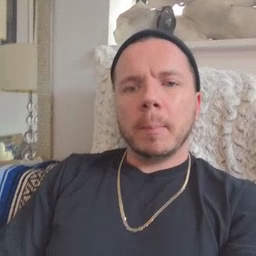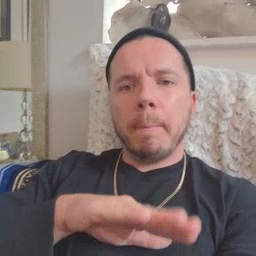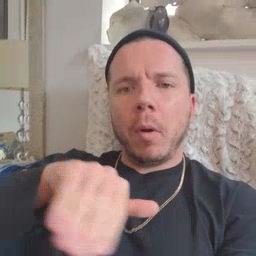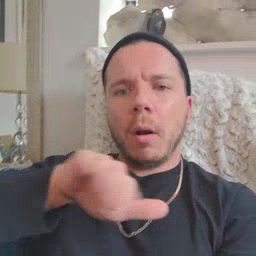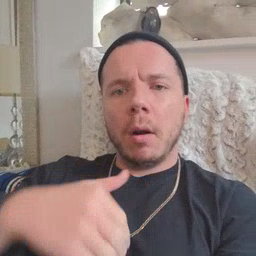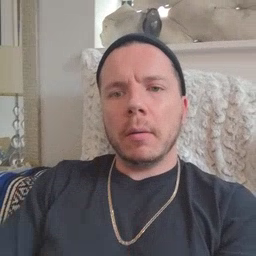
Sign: pool